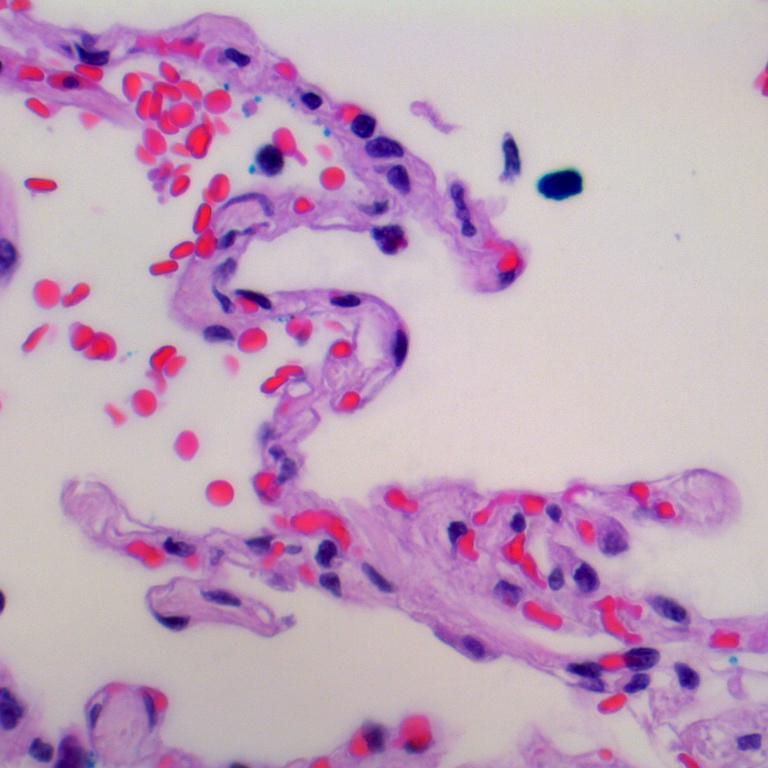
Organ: lung
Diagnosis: benign